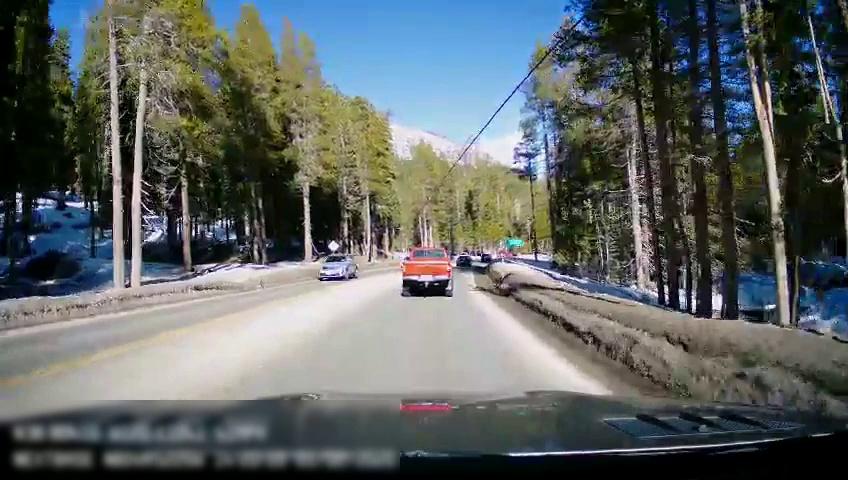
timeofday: Day
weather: Sunny
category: Drivable Space
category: Vehicles | Truck
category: Vehicles | Car
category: Vehicles | Car
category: Vehicles | Car
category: Lanes | Opposite Lane
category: Lanes | Opposite Lane
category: Lanes | Opposite Lane
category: Traffic | Signs